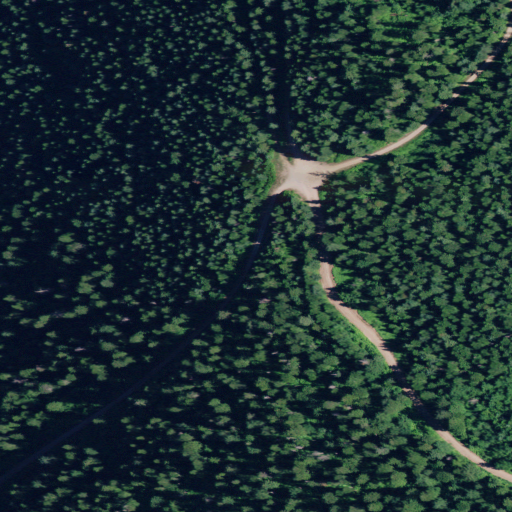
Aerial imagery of gap in Idaho named Laverne Saddle containing only evergreen forest